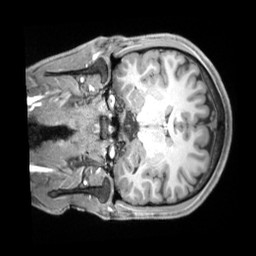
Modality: T1w
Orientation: coronal
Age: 25
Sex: male
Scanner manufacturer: siemens
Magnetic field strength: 3 T
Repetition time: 2.2 s
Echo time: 0.00218 s